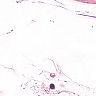
Metastatic tissue present: no